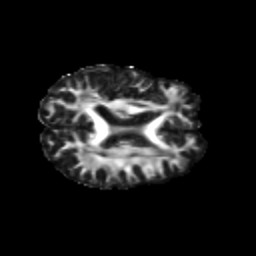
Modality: FA
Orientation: axial
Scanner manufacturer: siemens
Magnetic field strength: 3 T
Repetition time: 9.2 s
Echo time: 0.084 s